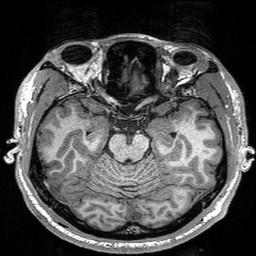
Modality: T1w
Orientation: coronal
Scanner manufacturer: siemens
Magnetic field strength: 3 T